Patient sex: F
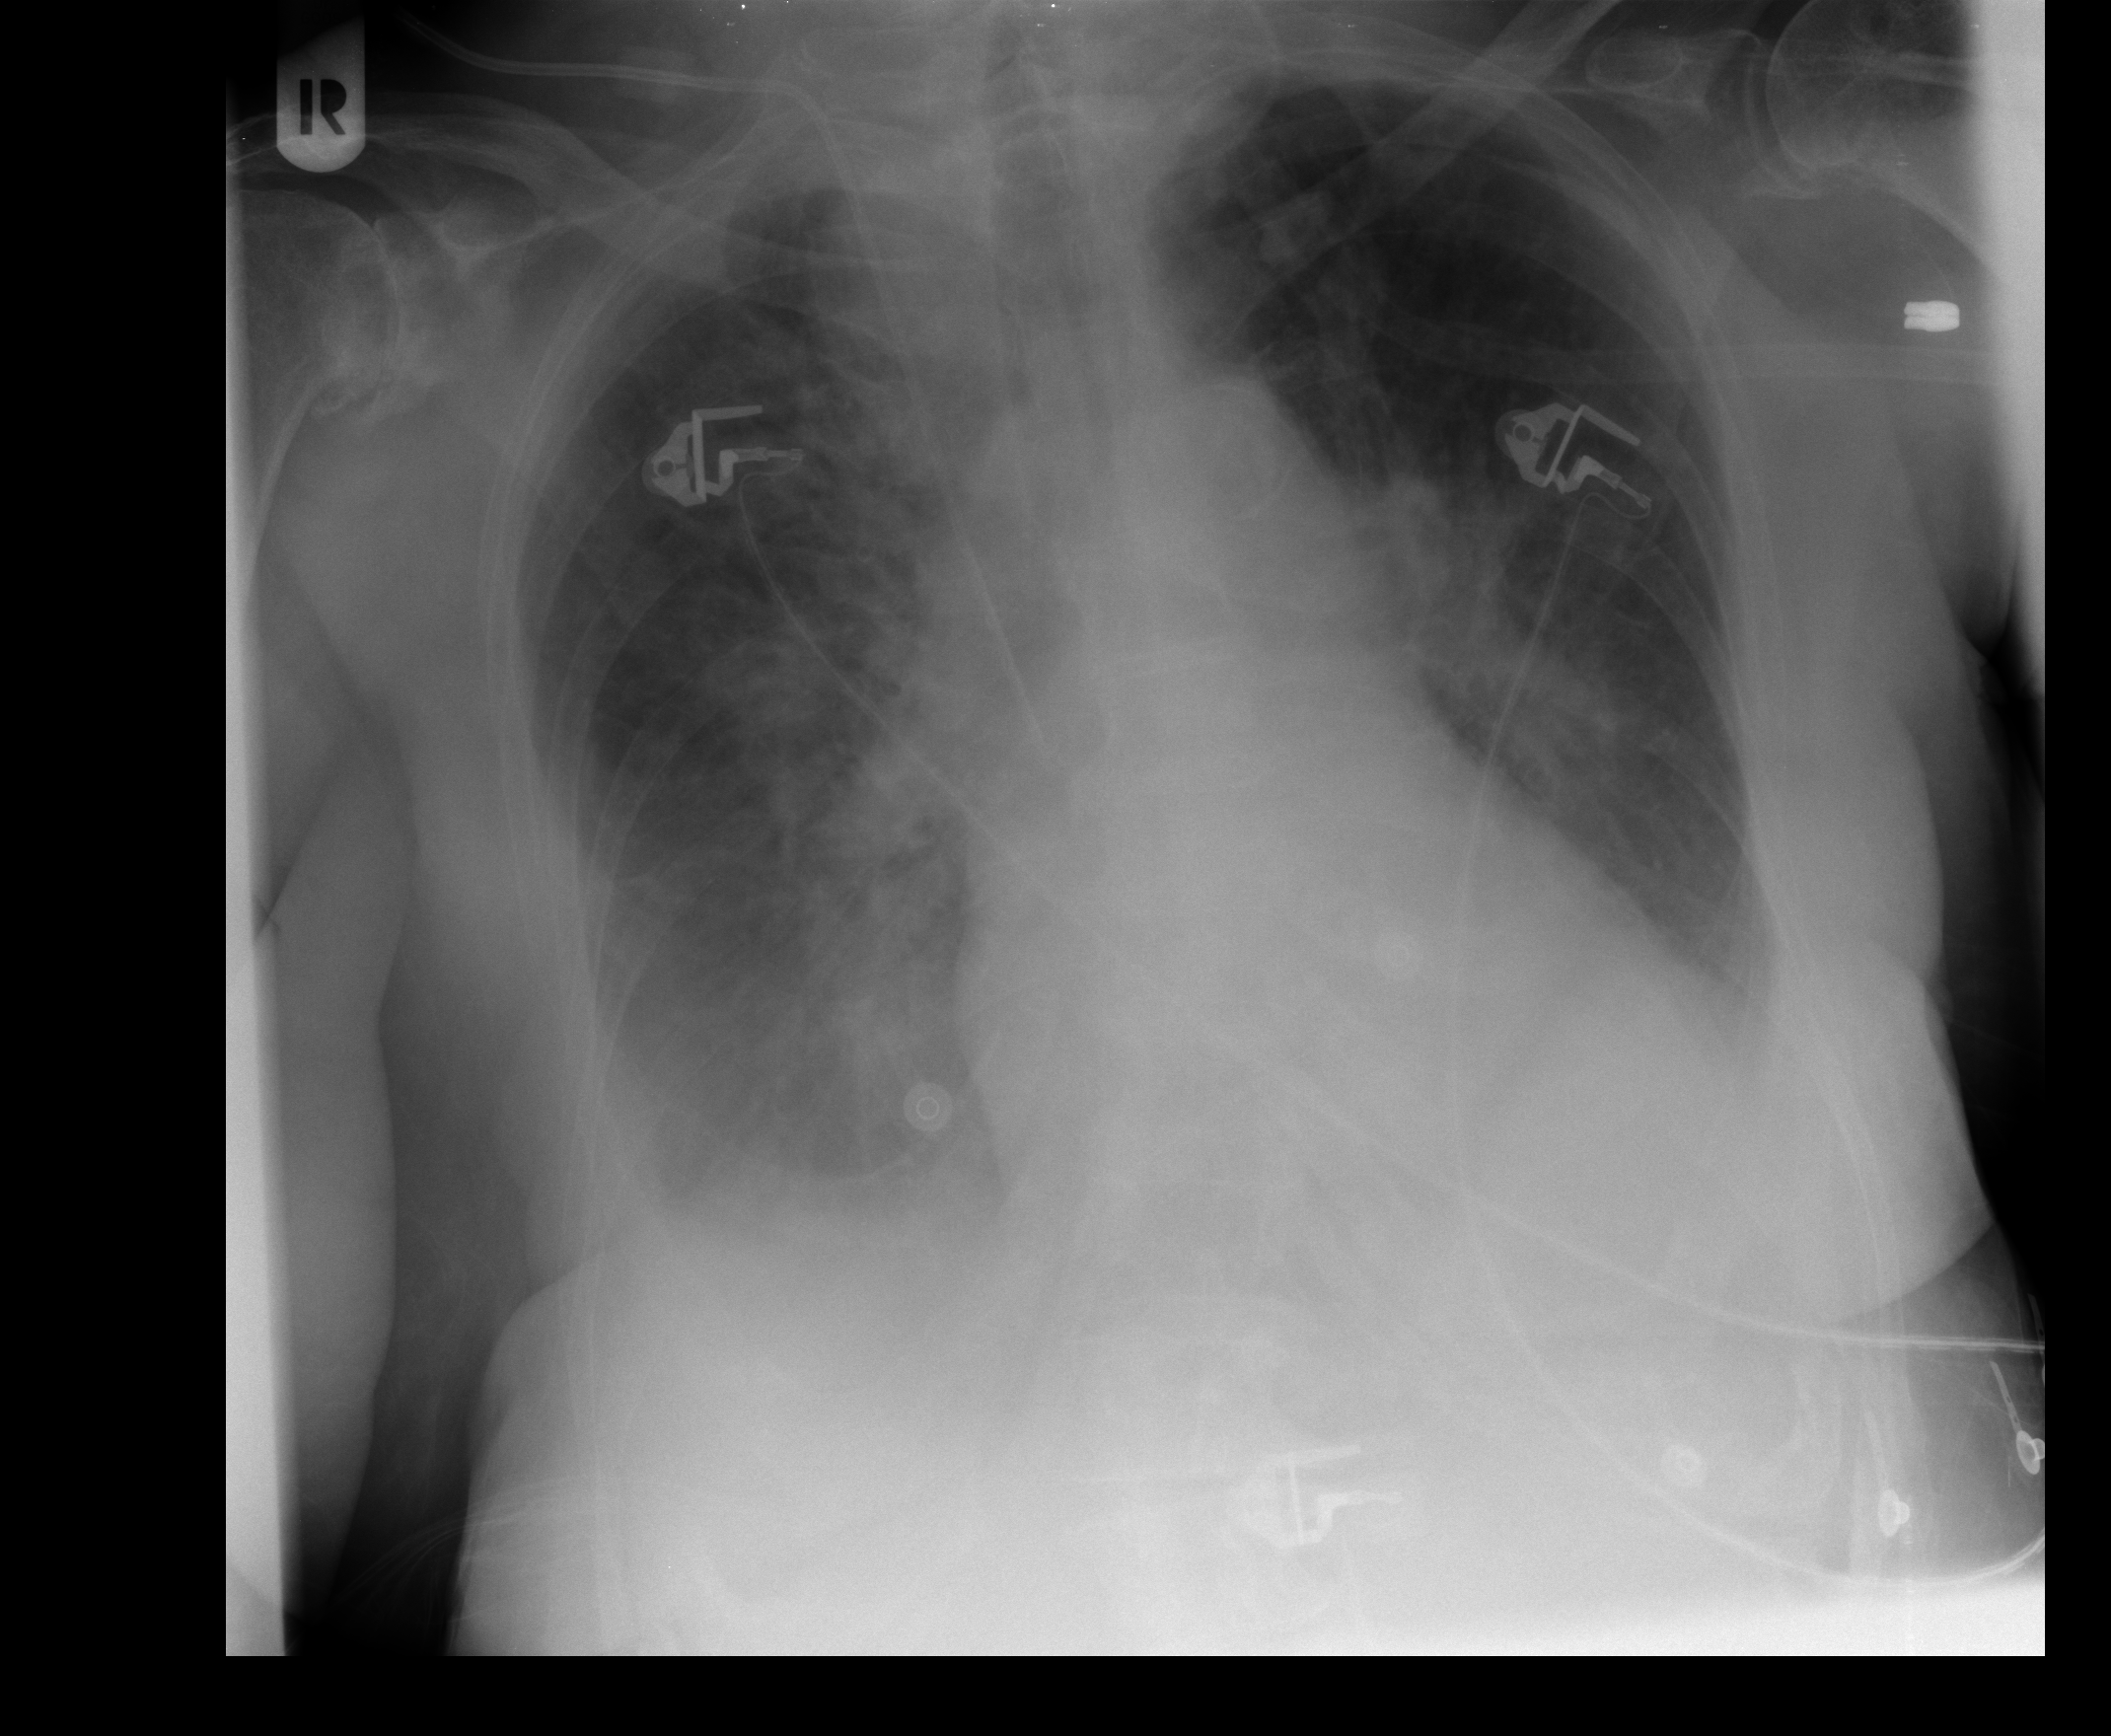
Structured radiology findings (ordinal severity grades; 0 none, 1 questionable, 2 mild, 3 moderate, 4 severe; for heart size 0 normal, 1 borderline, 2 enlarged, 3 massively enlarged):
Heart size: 1
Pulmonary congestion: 2
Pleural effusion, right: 2
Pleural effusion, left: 2
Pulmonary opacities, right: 2
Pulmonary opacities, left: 1
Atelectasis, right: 2
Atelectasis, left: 2